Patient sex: M
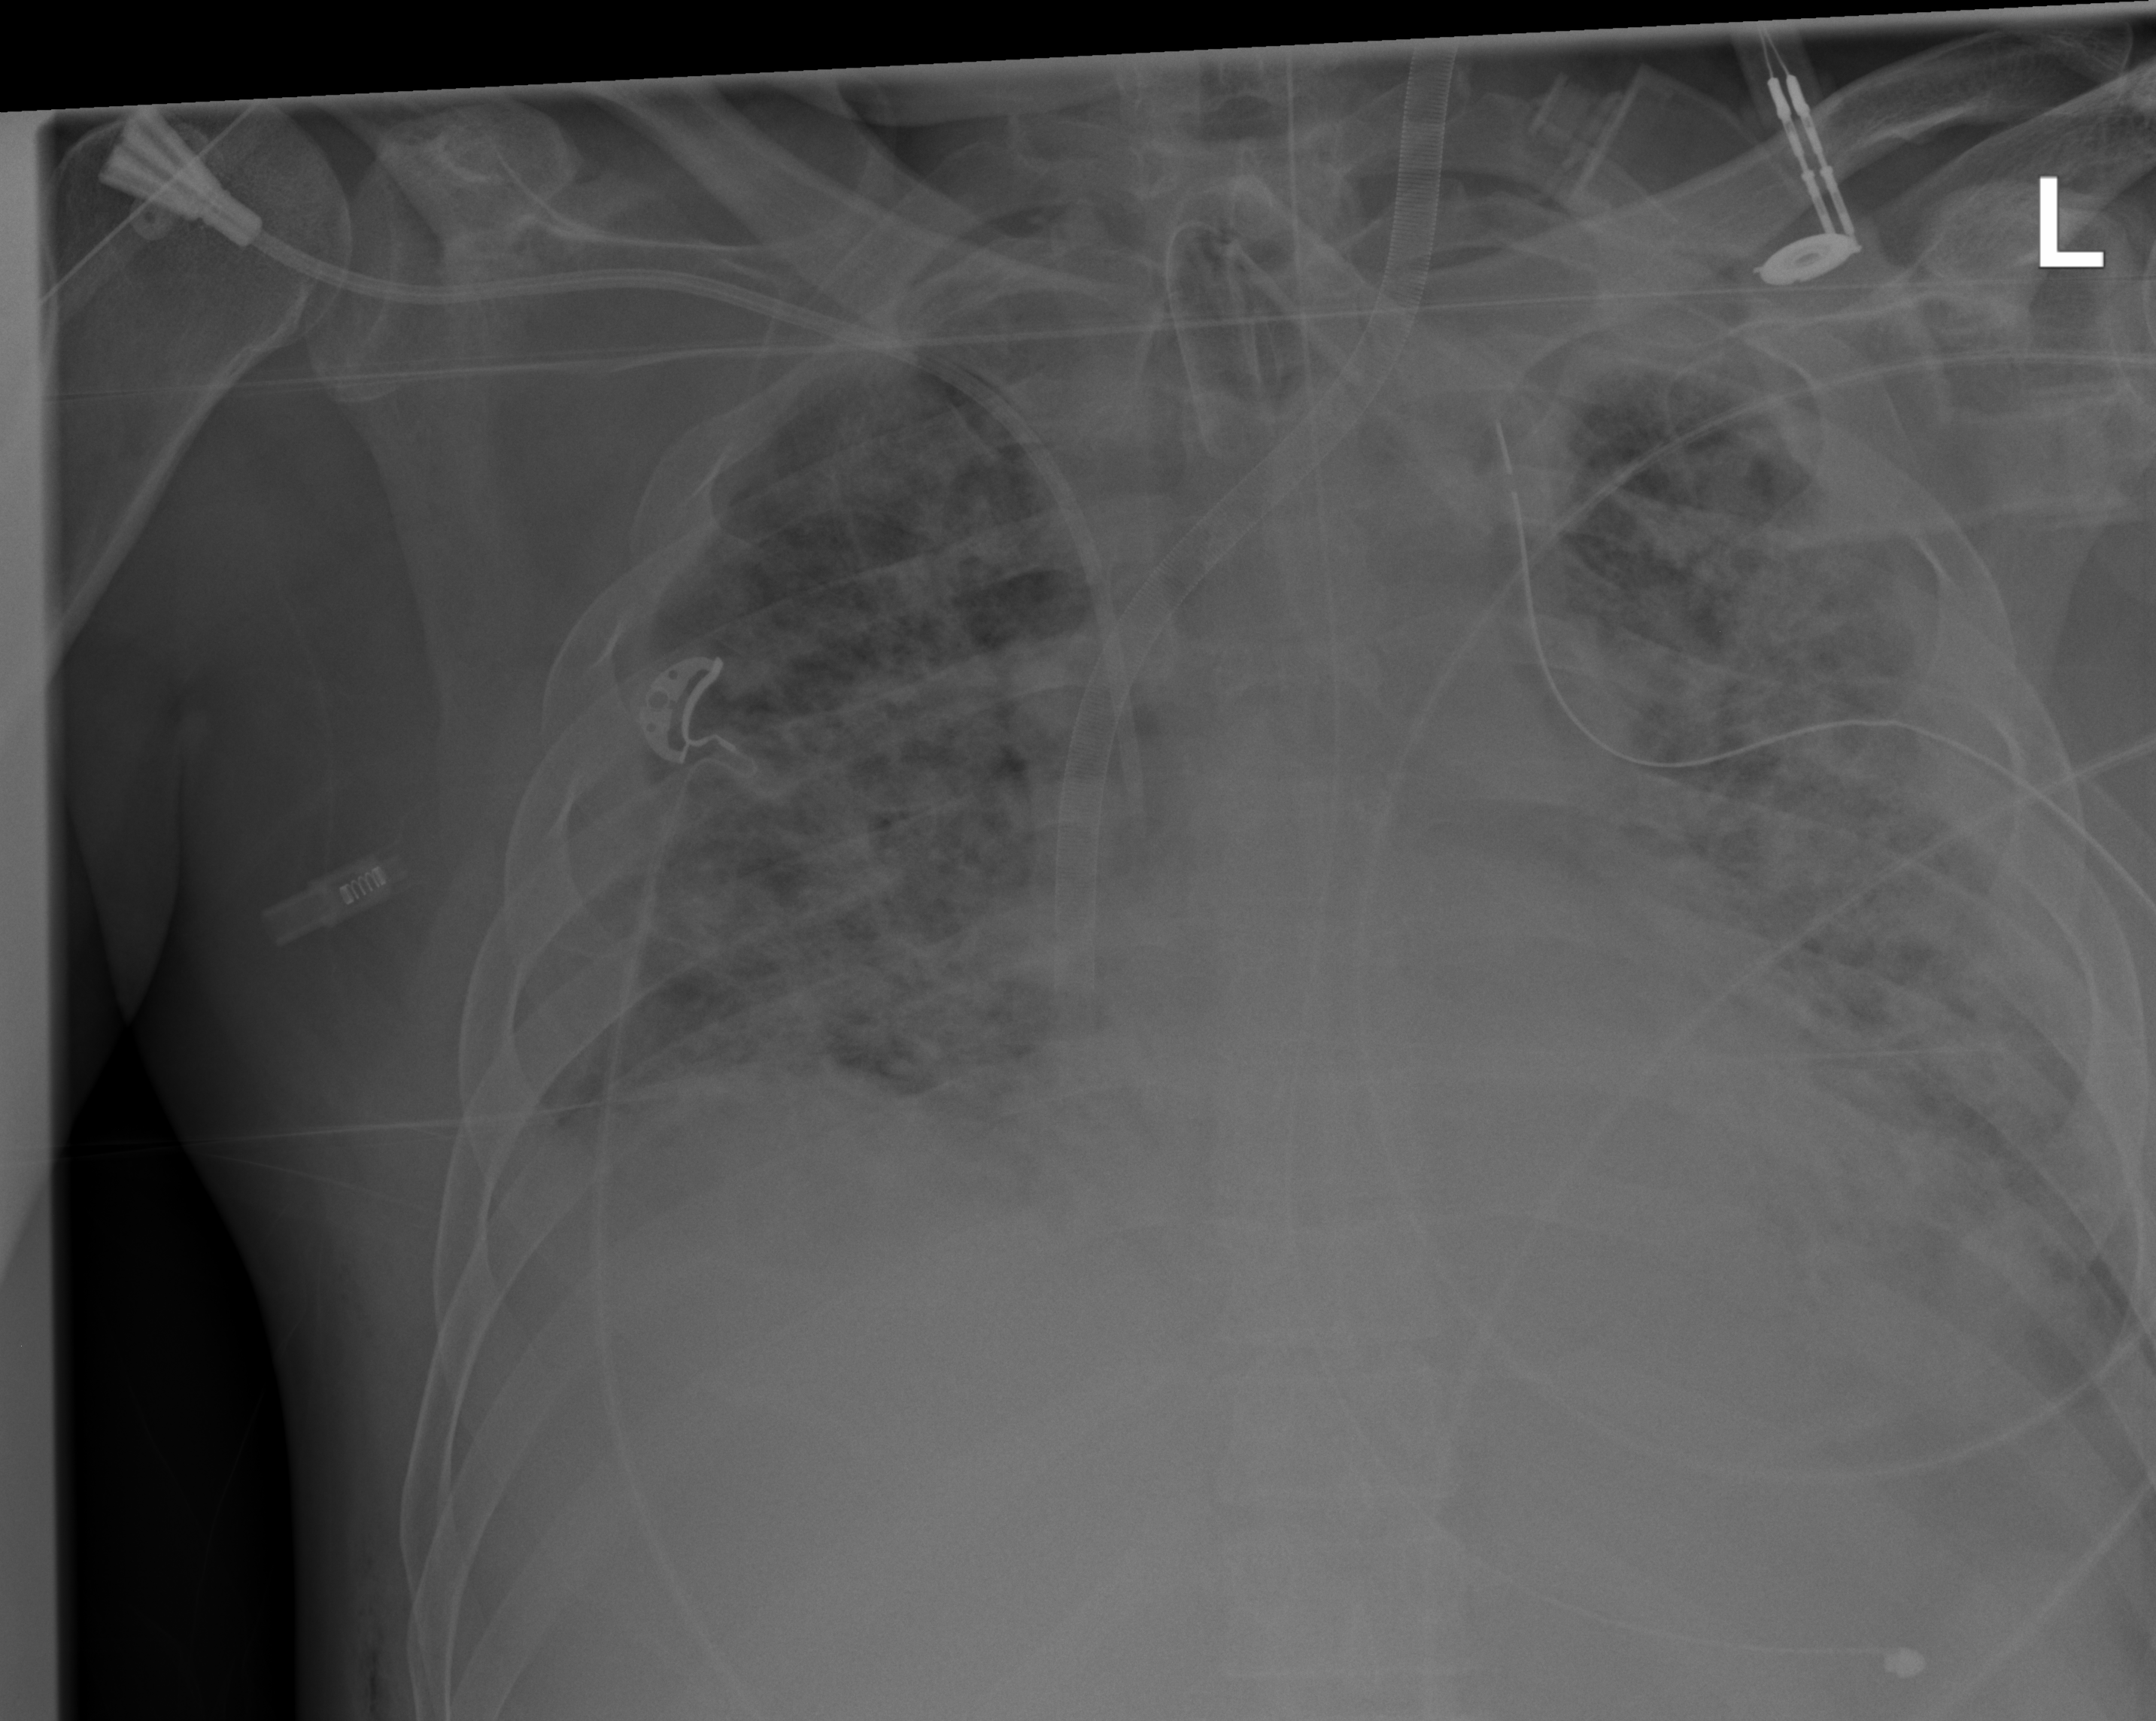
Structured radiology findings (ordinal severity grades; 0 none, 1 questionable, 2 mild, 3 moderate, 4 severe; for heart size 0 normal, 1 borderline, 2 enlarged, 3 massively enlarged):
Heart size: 1
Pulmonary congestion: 0
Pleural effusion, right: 2
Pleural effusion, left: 2
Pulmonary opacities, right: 3
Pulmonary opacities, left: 3
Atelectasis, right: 2
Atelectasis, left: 2